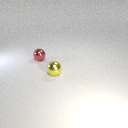
small yellow metal sphere in front of small red metal sphere